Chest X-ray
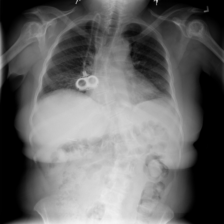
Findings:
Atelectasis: negative
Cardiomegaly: negative
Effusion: negative
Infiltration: negative
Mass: negative
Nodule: negative
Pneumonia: negative
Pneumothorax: negative
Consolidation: negative
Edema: negative
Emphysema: negative
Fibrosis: negative
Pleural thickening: negative
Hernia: negative